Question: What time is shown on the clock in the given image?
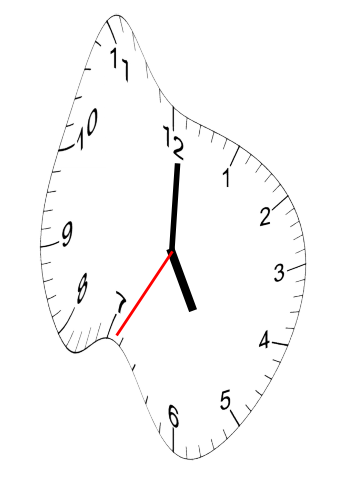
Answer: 05:00:35